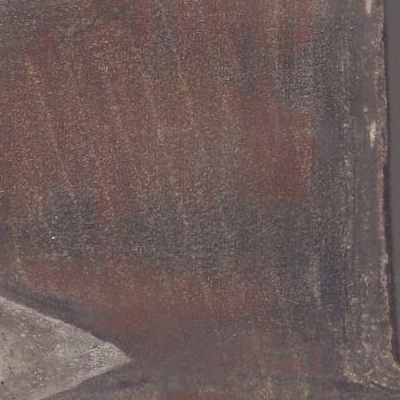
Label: Field